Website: crate-barrel
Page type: delivery-shipping
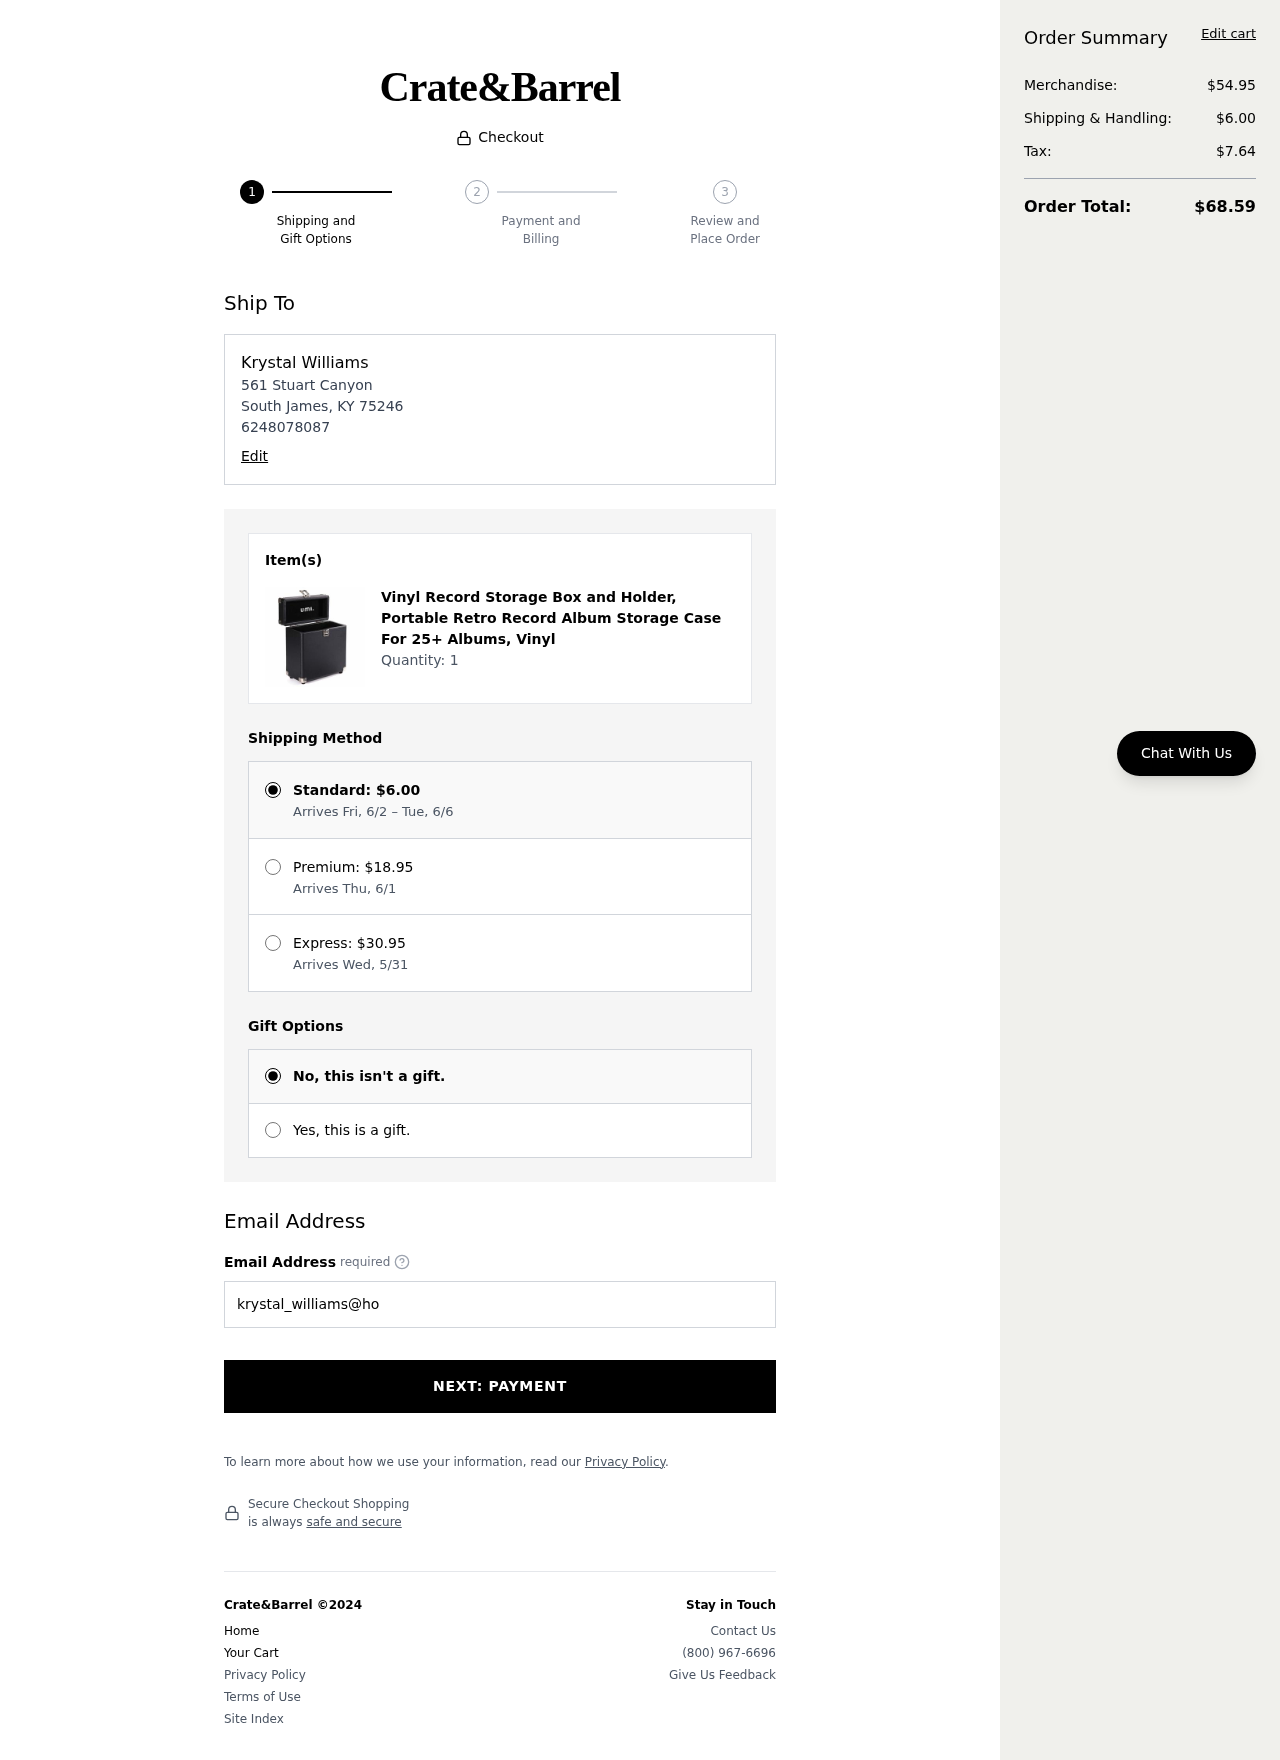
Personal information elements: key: PII_EMAIL
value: krystal_williams@hotmail.com
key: PII_FULLNAME
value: Krystal Williams
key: PII_PHONE
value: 6248078087
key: PII_STREET
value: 561 Stuart Canyon
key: PII_CITY_STATE_ZIP
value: South James, KY 75246
Product elements: key: PRODUCT1_NAME
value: Vinyl Record Storage Box and Holder, Portable Retro Record Album Storage Case For 25+ Albums, Vinyl
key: PRODUCT1_QUANTITY
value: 1
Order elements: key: ORDER_SHIPPING_COST
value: $6.00
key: ORDER_SHIPPING_DATE
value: Arrives Fri, 6/2 – Tue, 6/6
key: ORDER_PREMIUM_SHIPPING
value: $18.95
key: ORDER_PREMIUM_DATE
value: Arrives Thu, 6/1
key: ORDER_EXPRESS_SHIPPING
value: $30.95
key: ORDER_EXPRESS_DATE
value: Arrives Wed, 5/31
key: ORDER_SUBTOTAL
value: $54.95
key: ORDER_TAX
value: $7.64
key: ORDER_TOTAL
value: $68.59